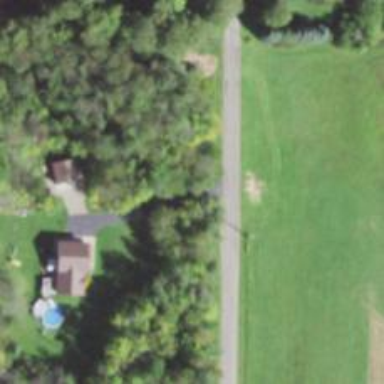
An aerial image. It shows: Driveway leading to service road.